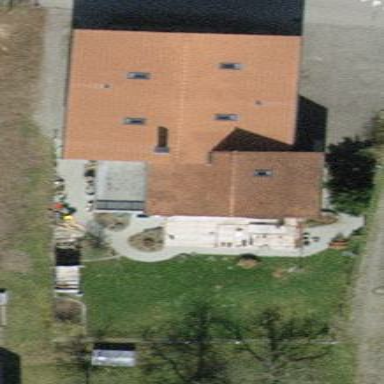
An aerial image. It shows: Semidetached house with gabled roof.